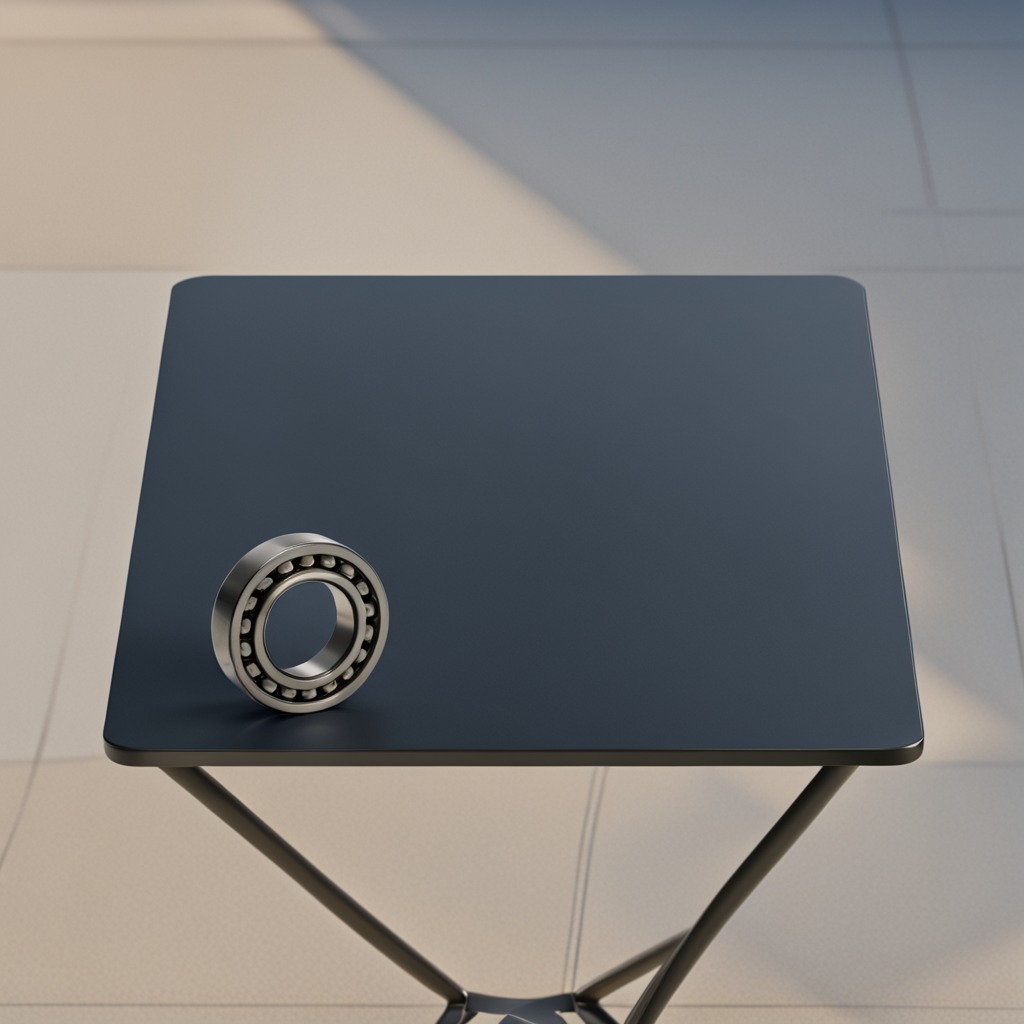
A metal ball bearing is lying on a clean utility table in a temporary outdoor tool station.